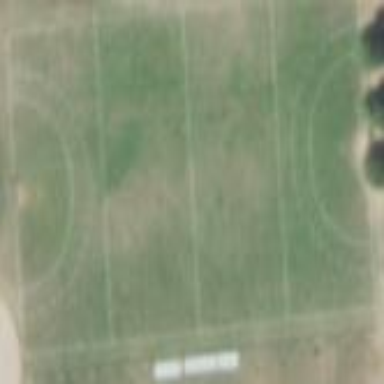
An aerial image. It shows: Soccer pitch for outdoor sports and leisure activities.